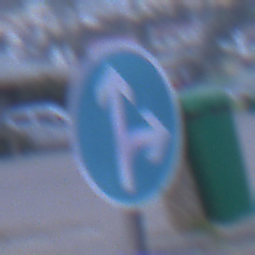
Verkehrszeichen: VorgeschriebeneFahrtrichtungGeradeausOderRechts
Umgebung: Outdoor, Urban
Tageszeit: SunriseSunset
Wetter: Overcast
Licht: Natural
Jahreszeit: NotSpecified
Kontrast: LowContrast